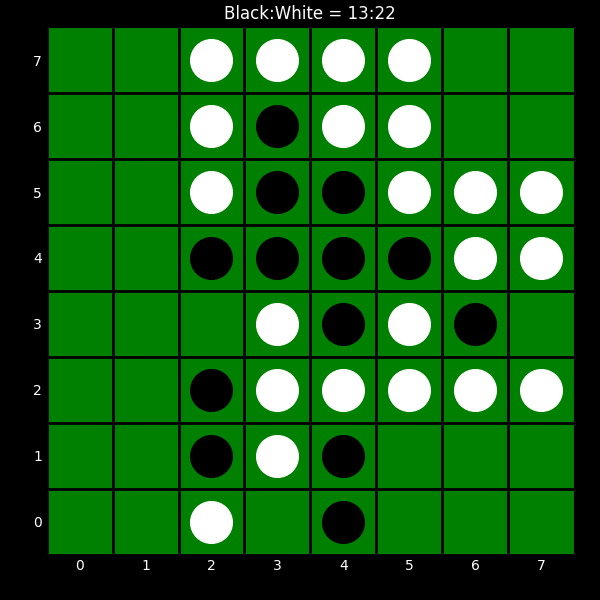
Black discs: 13
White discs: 22